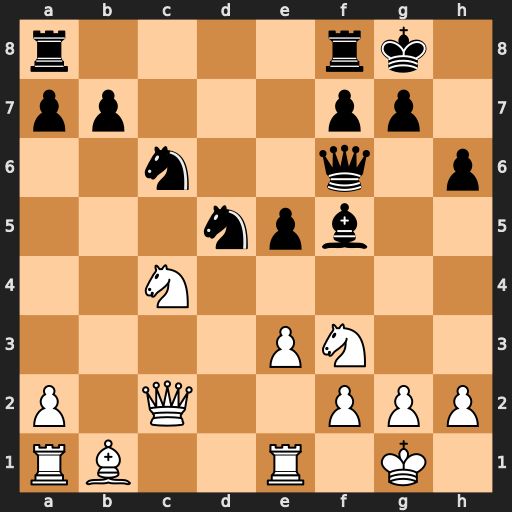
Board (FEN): r4rk1/pp3pp1/2n2q1p/3npb2/2N5/4PN2/P1Q2PPP/RB2R1K1
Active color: w
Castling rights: -
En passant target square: -
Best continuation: Qxf5 Qxf5 Bxf5